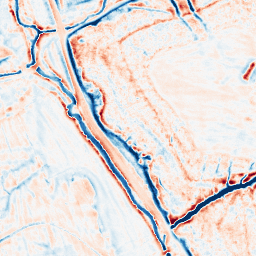
Category: edge_preserving
Decomposition family: bilateral
Decomposition parameters: d: 15
sigma_color: 50
sigma_space: 150
Upsampling method: bicubic
Upsampling parameters: scale: 2
Upsampling scale: 2